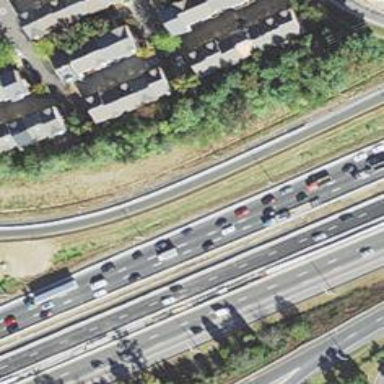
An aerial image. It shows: Asphalt motorway.